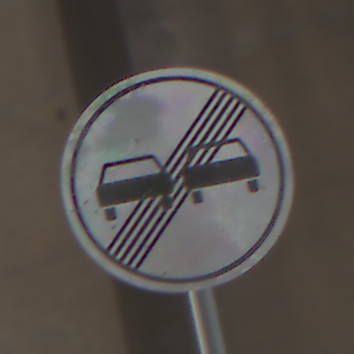
Verkehrszeichen: EndeUeberholverbot
Umgebung: Roofed, Beach
Tageszeit: Midday
Wetter: Overcast
Licht: Natural
Jahreszeit: NotSpecified
Kontrast: LowContrast